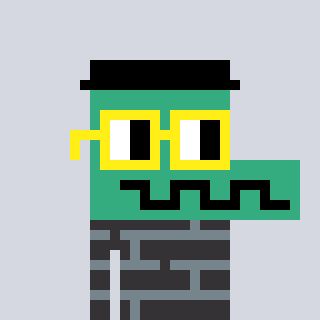
a pixel art character with square yellow glasses, a crocodile-shaped head and a grayscale-colored body on a cool background